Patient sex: F
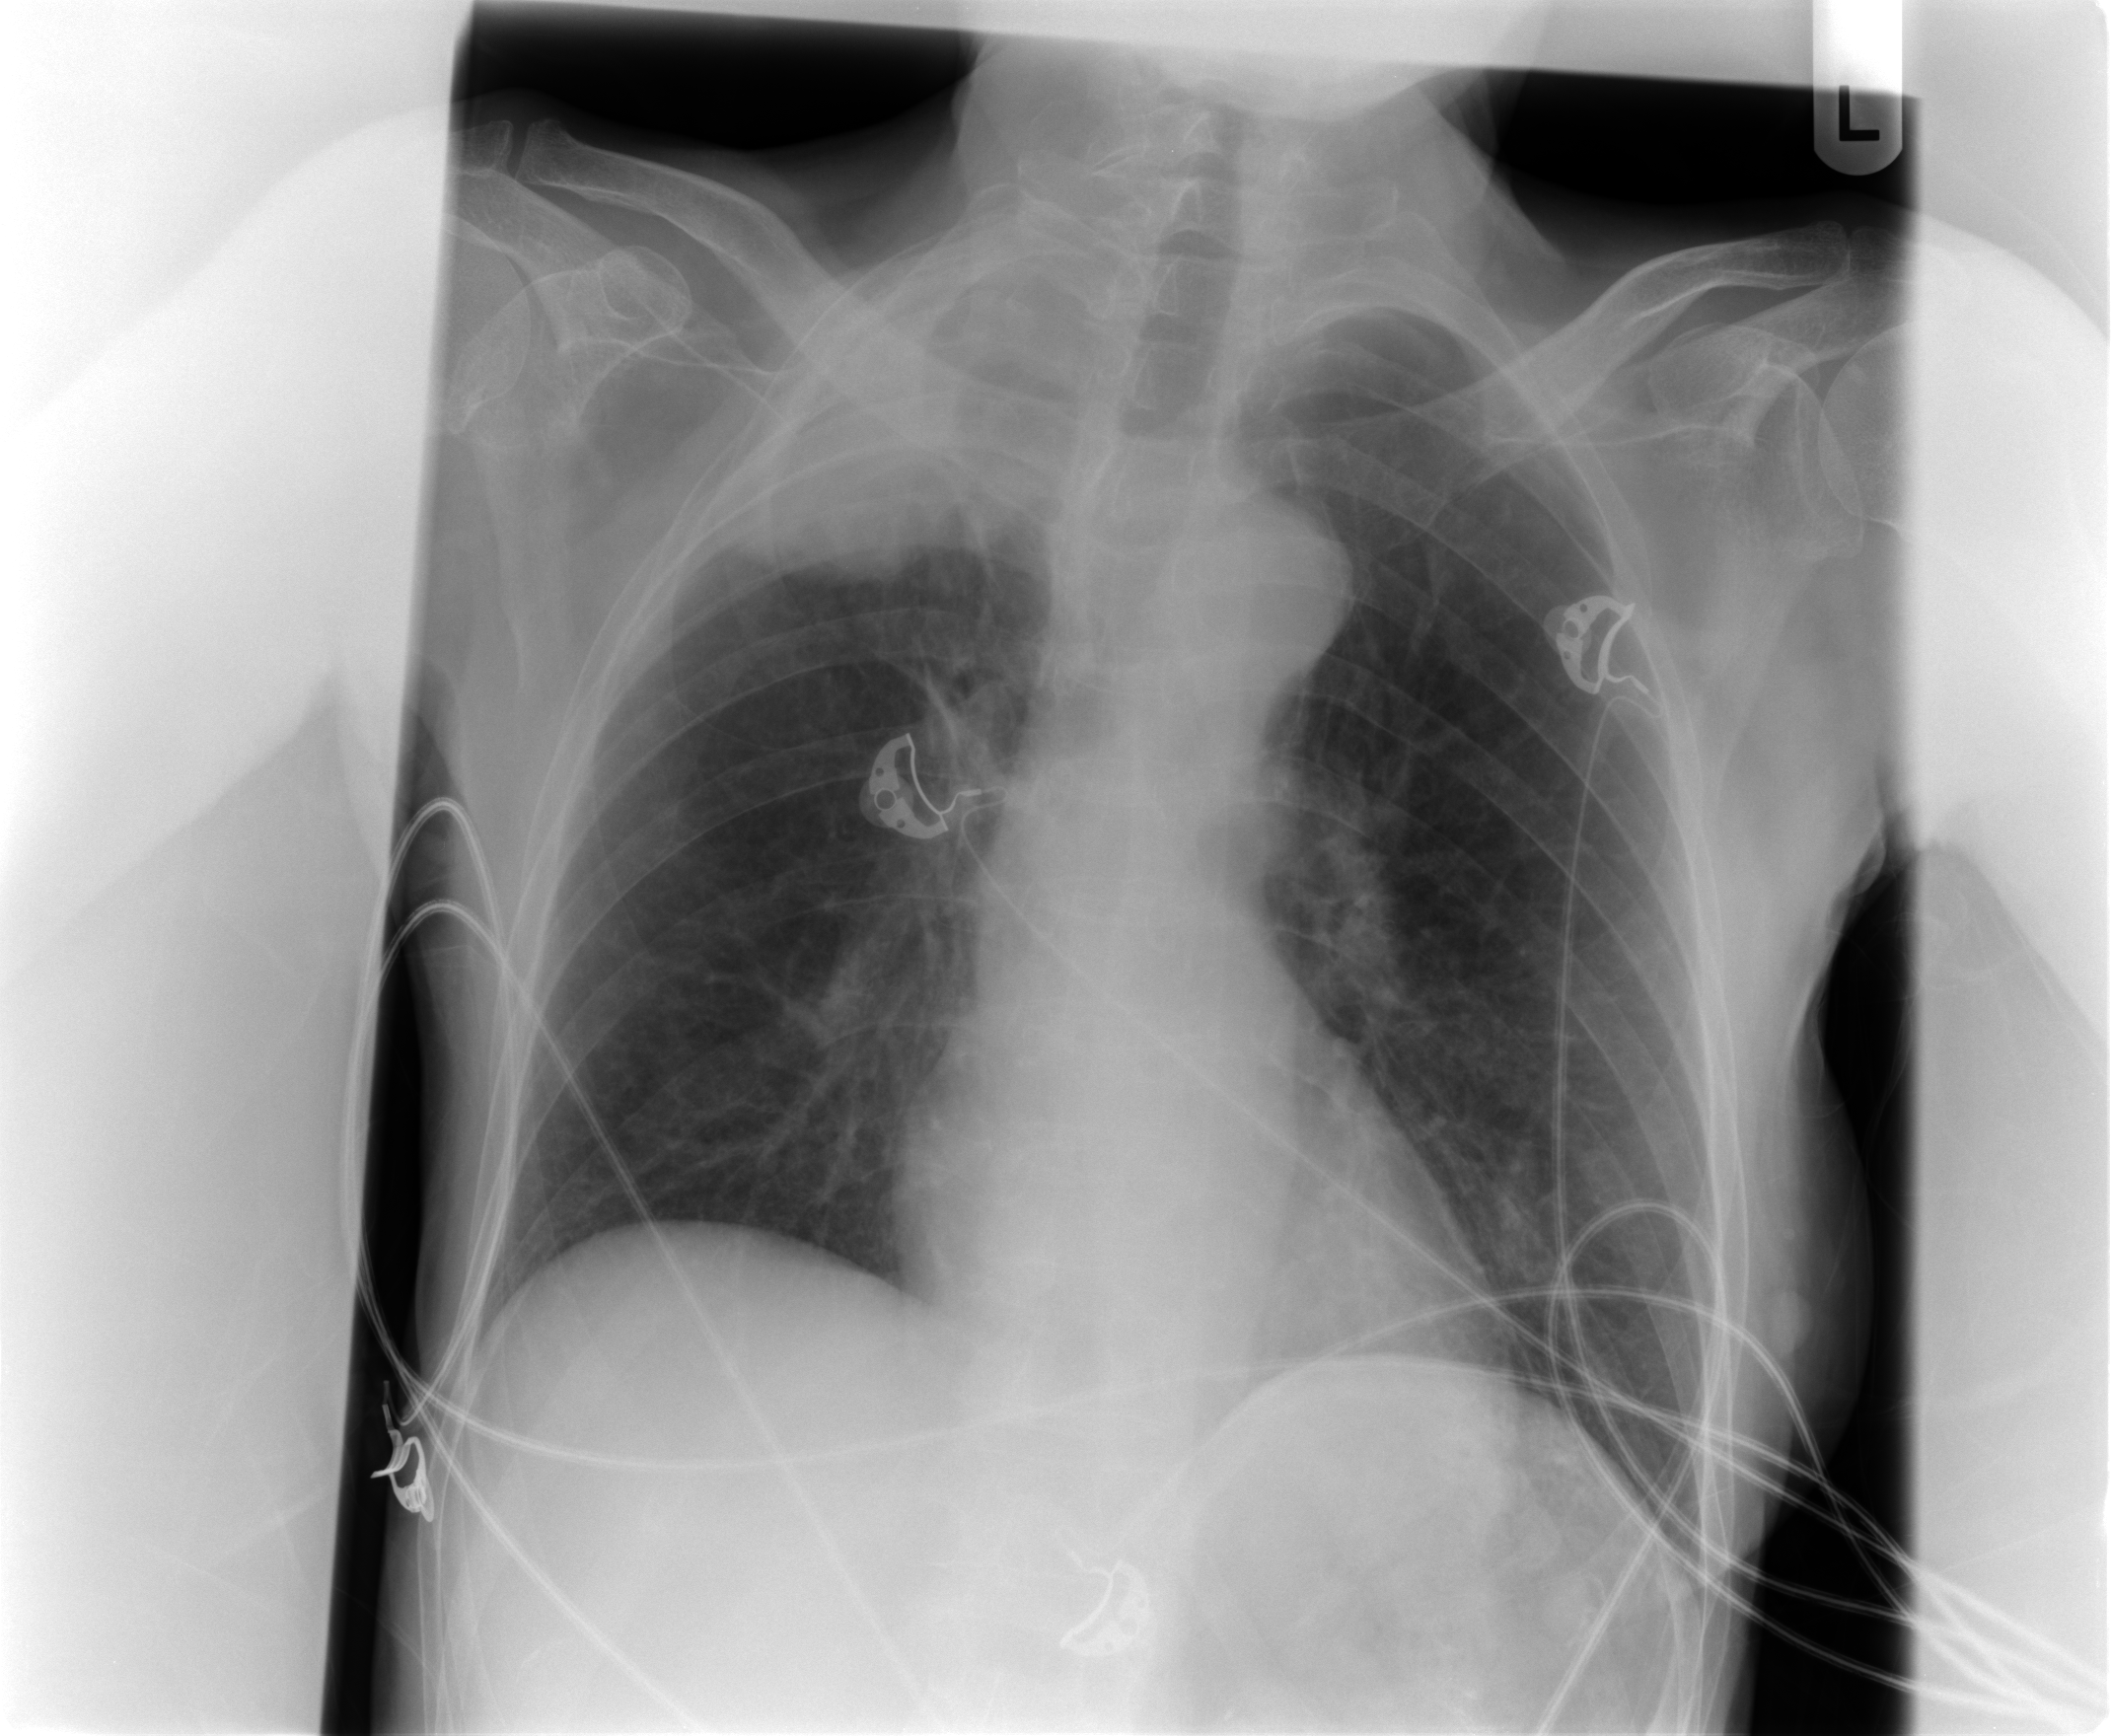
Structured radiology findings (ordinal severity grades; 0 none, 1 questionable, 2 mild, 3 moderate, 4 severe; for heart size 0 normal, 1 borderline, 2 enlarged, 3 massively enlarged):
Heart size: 0
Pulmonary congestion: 1
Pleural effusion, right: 0
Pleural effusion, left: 0
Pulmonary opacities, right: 0
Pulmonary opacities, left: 0
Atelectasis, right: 2
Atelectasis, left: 2